Question: Problem with scrolling expandable list view with complete layout.
I am trying to create a register page which has text fields such as username and password , and also expandable list views as shown in pictures .

Moment the page loads one can see Register new button at bottom , but if I press on expandable list view I can't scroll down to bottom until I collapse my list view .
Following is my layout file attached with this.
'''
<?xml version="1.0" encoding="utf-8"?>
<LinearLayout
xmlns:android="http://schemas.android.com/apk/res/android"
android:orientation="vertical"
android:layout_width="match_parent"
android:layout_height="wrap_content"
android:padding="10dip">
<!-- Full Name Label -->
<TextView android:layout_width="fill_parent"
android:layout_height="wrap_content"
android:textColor="#372c24"
android:text="Full Name"/>
<EditText android:id="@+id/reg_fullname"
android:layout_width="fill_parent"
android:layout_height="wrap_content"
android:layout_marginTop="5dip"
android:singleLine="true"
android:layout_marginBottom="20dip"/>
<!-- Email Label -->
<TextView android:layout_width="fill_parent"
android:layout_height="wrap_content"
android:textColor="#372c24"
android:text="Email"/>
<EditText
android:id="@+id/reg_email"
android:layout_width="fill_parent"
android:layout_height="wrap_content"
android:layout_marginBottom="20dip"
android:layout_marginTop="5dip"
android:ems="10"
android:singleLine="true" >
<requestFocus />
</EditText>
<!-- Password Label -->
<TextView android:layout_width="fill_parent"
android:layout_height="wrap_content"
android:textColor="#372c24"
android:text="Password"/>
<EditText android:id="@+id/reg_password"
android:layout_width="fill_parent"
android:layout_height="wrap_content"
android:password="true"
android:singleLine="true"
android:layout_marginTop="5dip"/>
<ExpandableListView
android:id="@+id/cat_listView"
android:layout_width="match_parent"
android:layout_height="match_parent">
</ExpandableListView>
<!-- Register Button -->
<Button
android:id="@+id/btnRegister"
android:layout_width="fill_parent"
android:layout_height="wrap_content"
android:layout_marginTop="10dip"
android:text="Register New Account" />
<!-- Link to Login Screen -->
<TextView
android:id="@+id/link_to_login"
android:layout_width="fill_parent"
android:layout_height="wrap_content"
android:layout_marginBottom="40dip"
android:layout_marginTop="40dip"
android:gravity="center"
android:text="Already has account! Login here"
android:textColor="#025f7c"
android:textSize="20dip" />
</LinearLayout>
'''
I want to know , what can be the possible problem with layout file ? Thanks in advance.
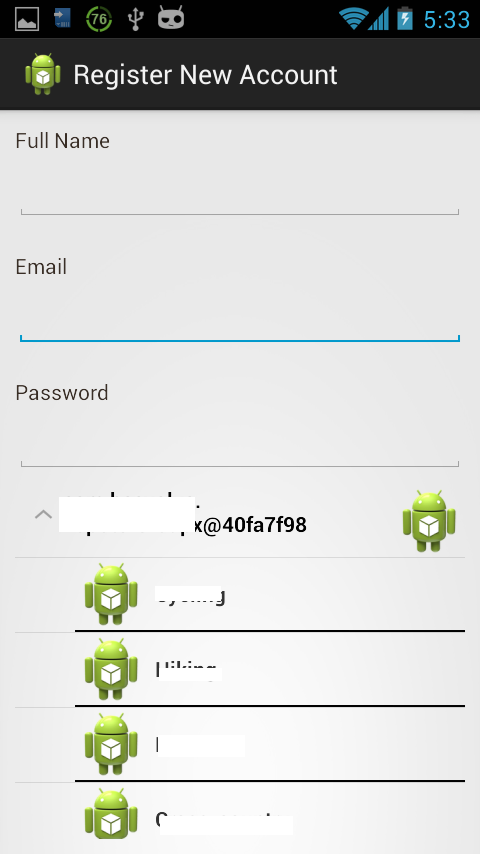
Answer: Put them in two different layouts.
That is, I'd recommend having:
'''
- RelativeLayout
-- ScrollView android:layout_alignParentTop="true" android:above="@+id/layout1"
--- LinearLayout (basically what you have above, most of it)
-- LinearLayout android:id="@+id/layout1" android:layout_alignParentBottom="true"
--- RegisterButton
'''
Have the LinearLayout with the register button align parent bottom.
Have the scroll view align parent top and above the lower layout.